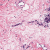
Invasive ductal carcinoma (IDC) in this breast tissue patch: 0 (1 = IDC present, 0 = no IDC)